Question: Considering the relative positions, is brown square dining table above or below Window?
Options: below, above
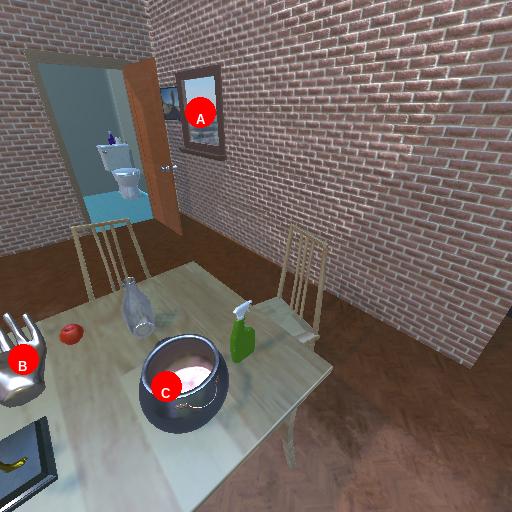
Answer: below